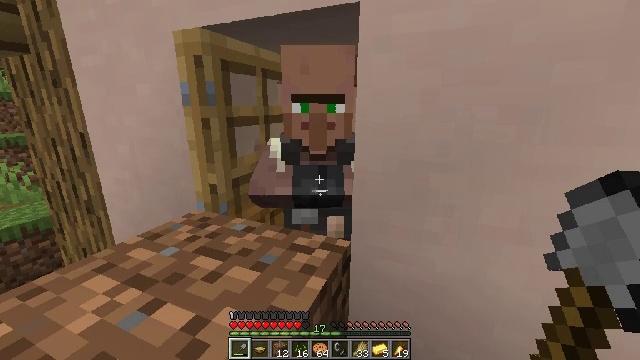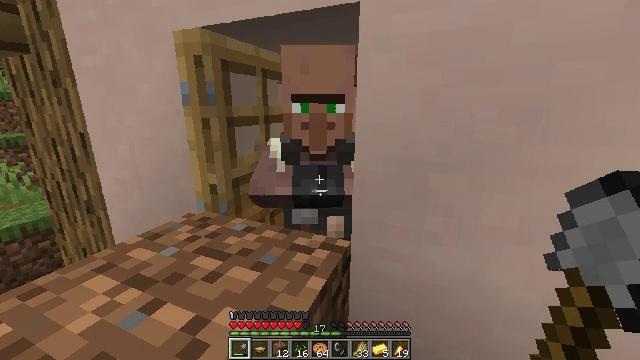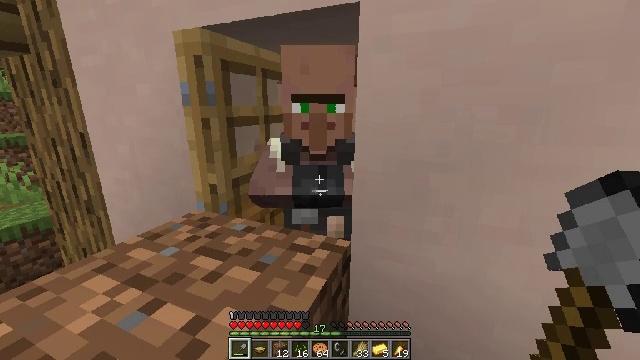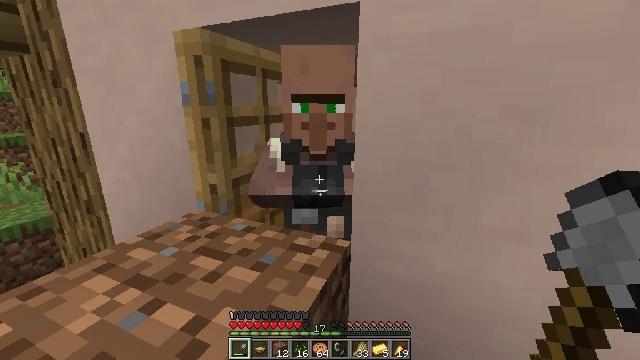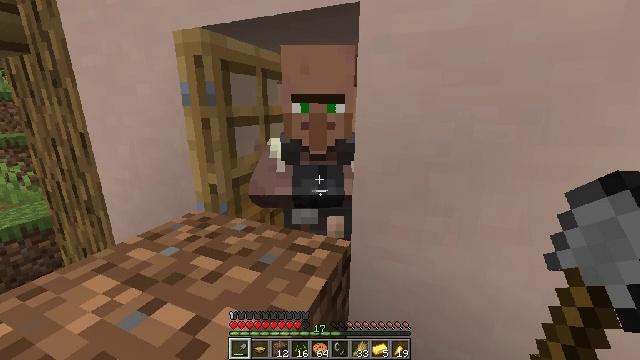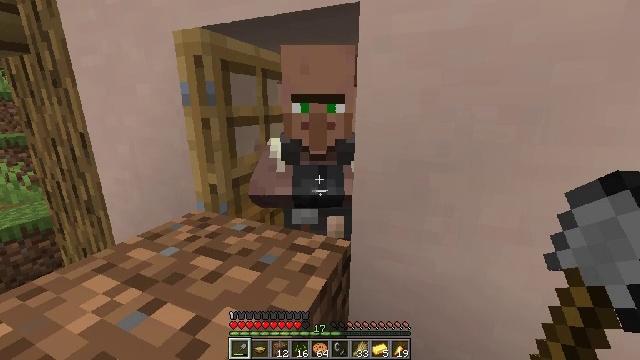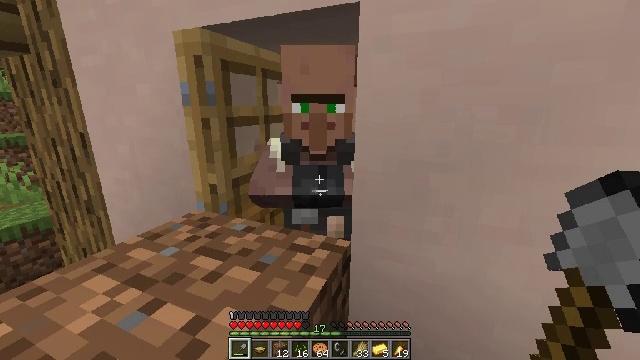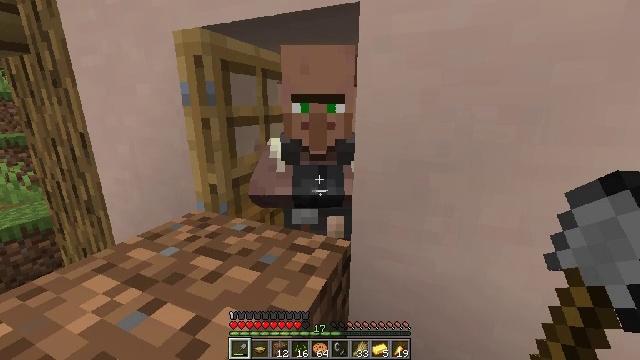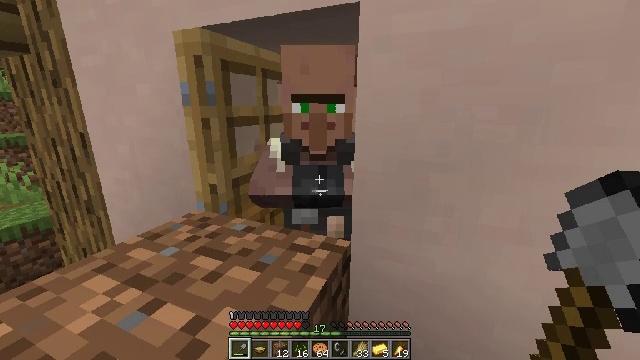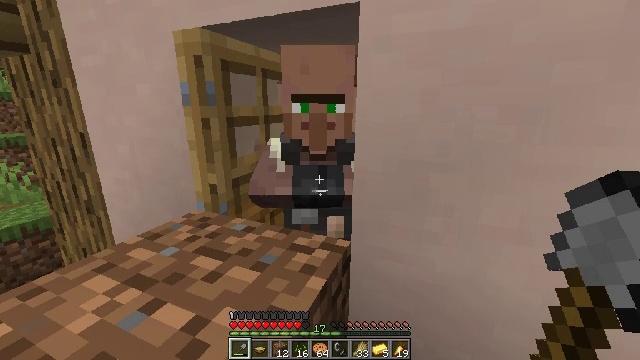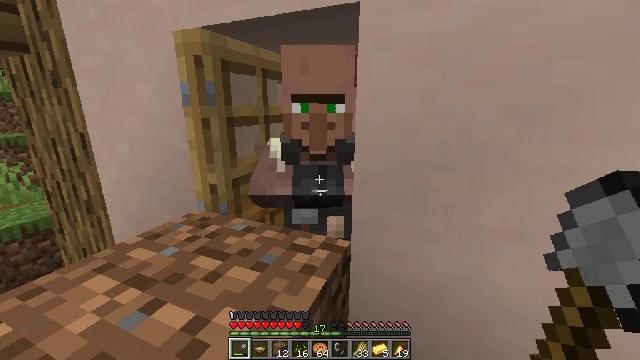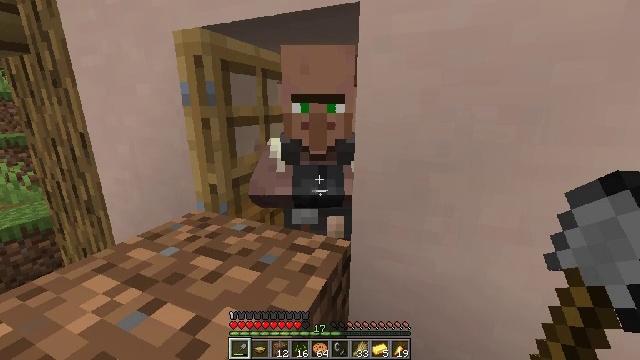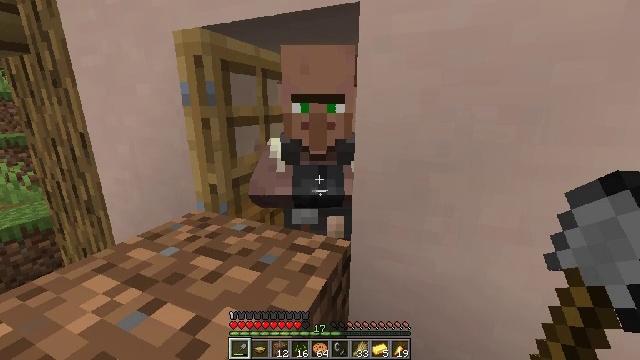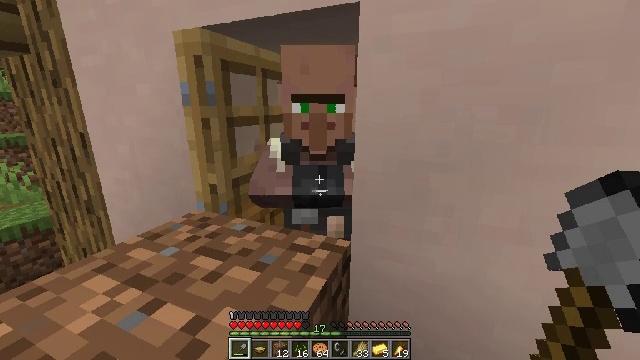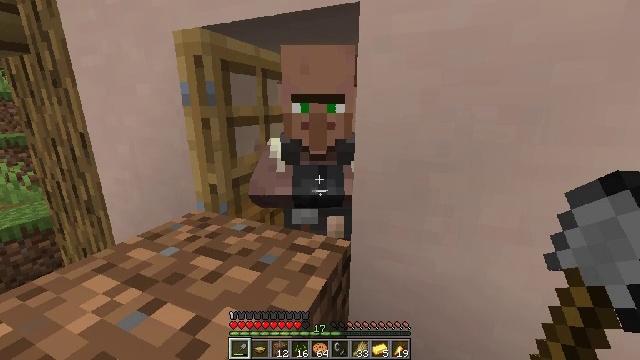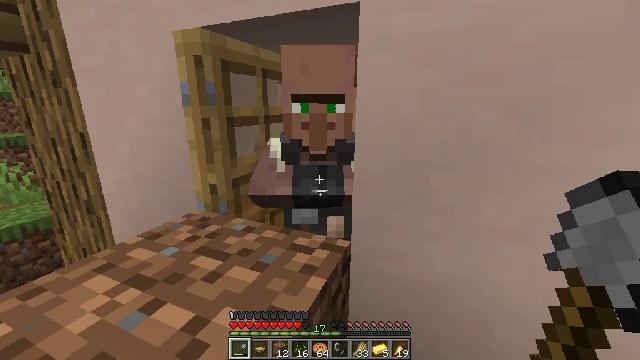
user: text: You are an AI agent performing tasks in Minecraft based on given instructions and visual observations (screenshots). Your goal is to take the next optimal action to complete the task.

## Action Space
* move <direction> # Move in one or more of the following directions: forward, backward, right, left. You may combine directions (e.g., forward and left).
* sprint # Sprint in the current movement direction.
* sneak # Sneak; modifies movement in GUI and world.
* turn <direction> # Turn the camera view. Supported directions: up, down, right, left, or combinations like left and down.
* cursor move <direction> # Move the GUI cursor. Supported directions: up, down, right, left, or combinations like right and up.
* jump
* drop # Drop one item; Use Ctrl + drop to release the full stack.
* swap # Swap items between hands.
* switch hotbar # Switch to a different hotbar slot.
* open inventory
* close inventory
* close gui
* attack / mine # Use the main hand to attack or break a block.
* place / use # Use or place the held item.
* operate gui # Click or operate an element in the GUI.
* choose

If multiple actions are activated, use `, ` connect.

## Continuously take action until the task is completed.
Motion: motion action
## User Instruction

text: Combine four blocks of granite to make polished granite.
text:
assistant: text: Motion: no_op
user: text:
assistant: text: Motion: no_op
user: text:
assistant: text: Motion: no_op
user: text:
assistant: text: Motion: no_op
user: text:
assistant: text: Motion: no_op
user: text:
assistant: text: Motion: no_op
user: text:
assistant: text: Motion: no_op
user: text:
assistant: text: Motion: no_op
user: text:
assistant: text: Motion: no_op
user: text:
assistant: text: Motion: no_op
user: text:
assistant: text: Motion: no_op
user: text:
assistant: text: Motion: no_op
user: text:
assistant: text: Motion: no_op
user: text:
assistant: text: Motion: no_op
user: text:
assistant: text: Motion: no_op
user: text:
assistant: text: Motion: no_op
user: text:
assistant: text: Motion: no_op
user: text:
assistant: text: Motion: no_op
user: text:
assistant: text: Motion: no_op
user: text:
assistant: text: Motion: no_op
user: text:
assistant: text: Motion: no_op
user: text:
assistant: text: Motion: no_op
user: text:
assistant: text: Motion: no_op
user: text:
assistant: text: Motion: no_op
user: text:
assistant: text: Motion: no_op
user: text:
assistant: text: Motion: use / place
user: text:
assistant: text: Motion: use / place
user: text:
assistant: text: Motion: use / place
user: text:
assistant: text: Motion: no_op
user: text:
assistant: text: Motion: no_op